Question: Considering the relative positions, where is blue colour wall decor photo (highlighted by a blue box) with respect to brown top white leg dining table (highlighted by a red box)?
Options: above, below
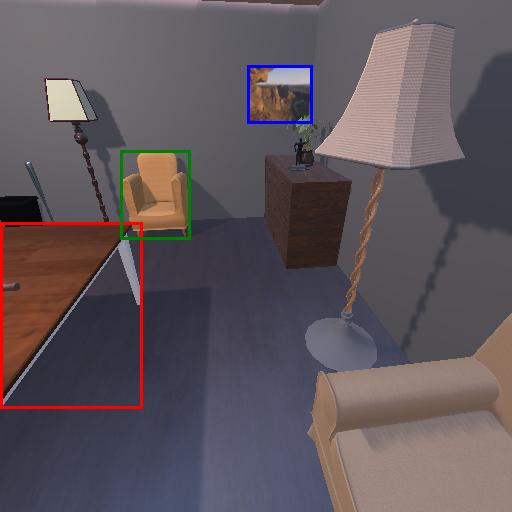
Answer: above